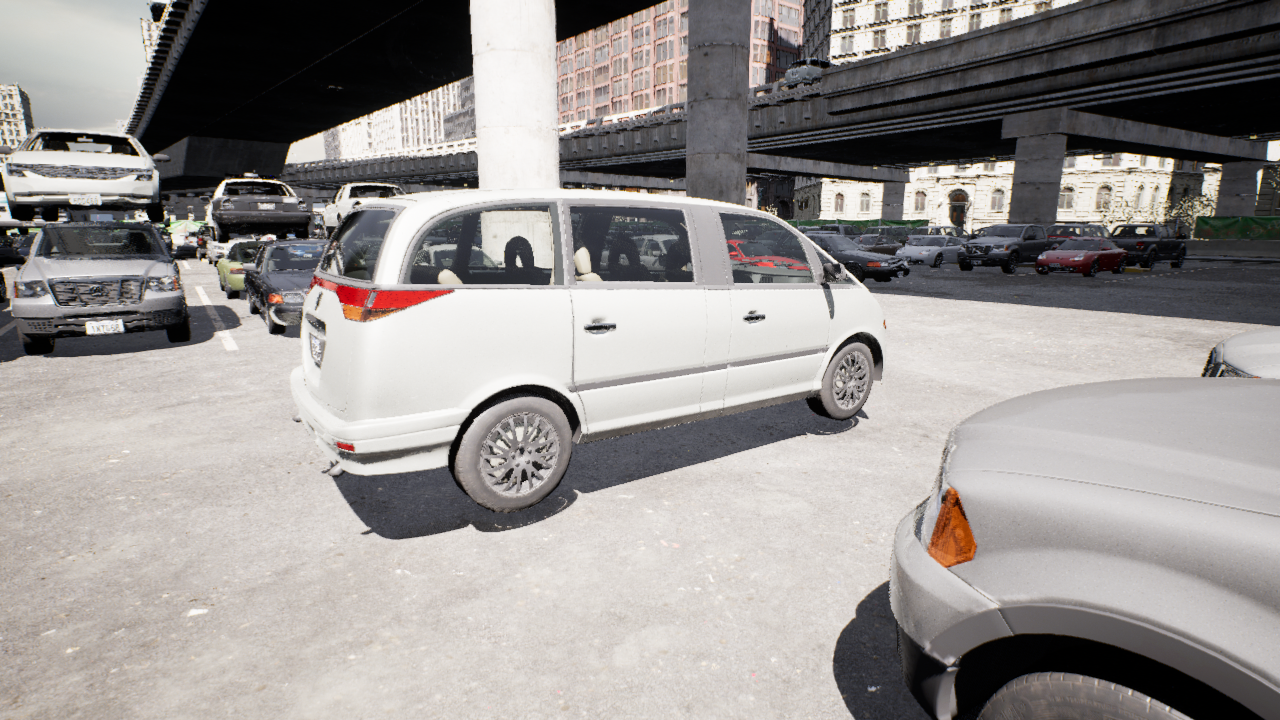
Venue: arterial
Lighting: clear day
Vehicle rig: minivan